Interaction volume radius: 10 \u00c5
Interaction volume height: 25 \u00c5
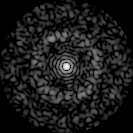
Disorder parameter: 0.842